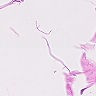
Metastatic tissue present: no